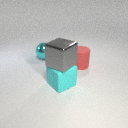
large gray metal cube above large cyan rubber cube